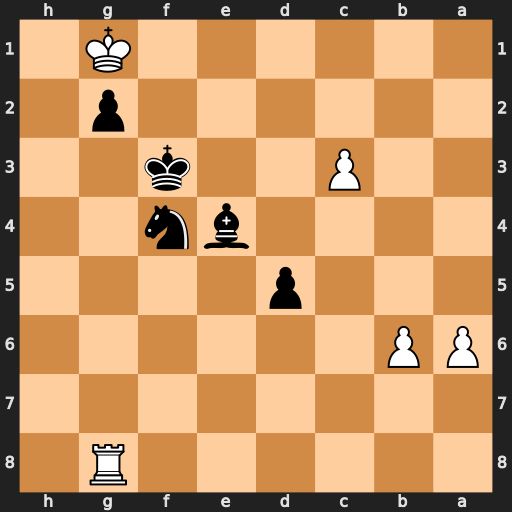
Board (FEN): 6R1/8/PP6/3p4/4bn2/2P2k2/6p1/6K1
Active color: b
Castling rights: -
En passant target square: -
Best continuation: Ne2+ Kh2 Kf2 Kh3 Nf4+